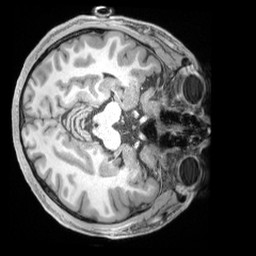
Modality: T1w
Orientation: axial
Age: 29
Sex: male
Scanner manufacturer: siemens
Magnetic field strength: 3 T
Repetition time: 2.4 s
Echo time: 0.00226 s